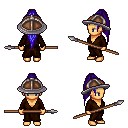
a pixel art fantasy rpg character, female body template, human, tanned skin, brown robe, metal pants, blue extra-long topknot hairstyle, chain helm, spear, four views (front, back, left, right), 2x2 character sprite sheet, small pixel art, hard edges, no anti-aliasing